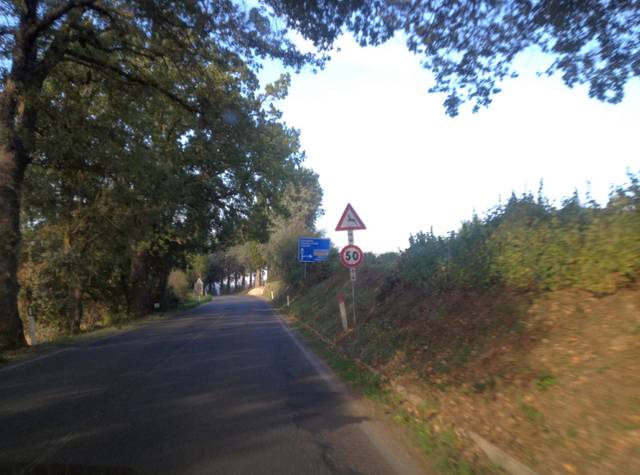
Region: Italy
Coordinates: 43.355, 11.314